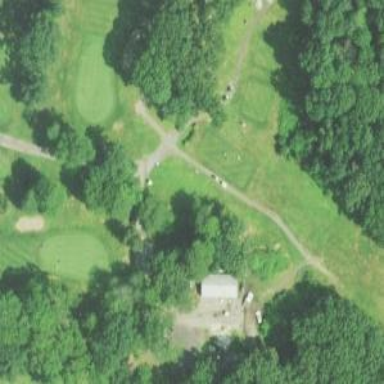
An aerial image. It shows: Golf tee.